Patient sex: M
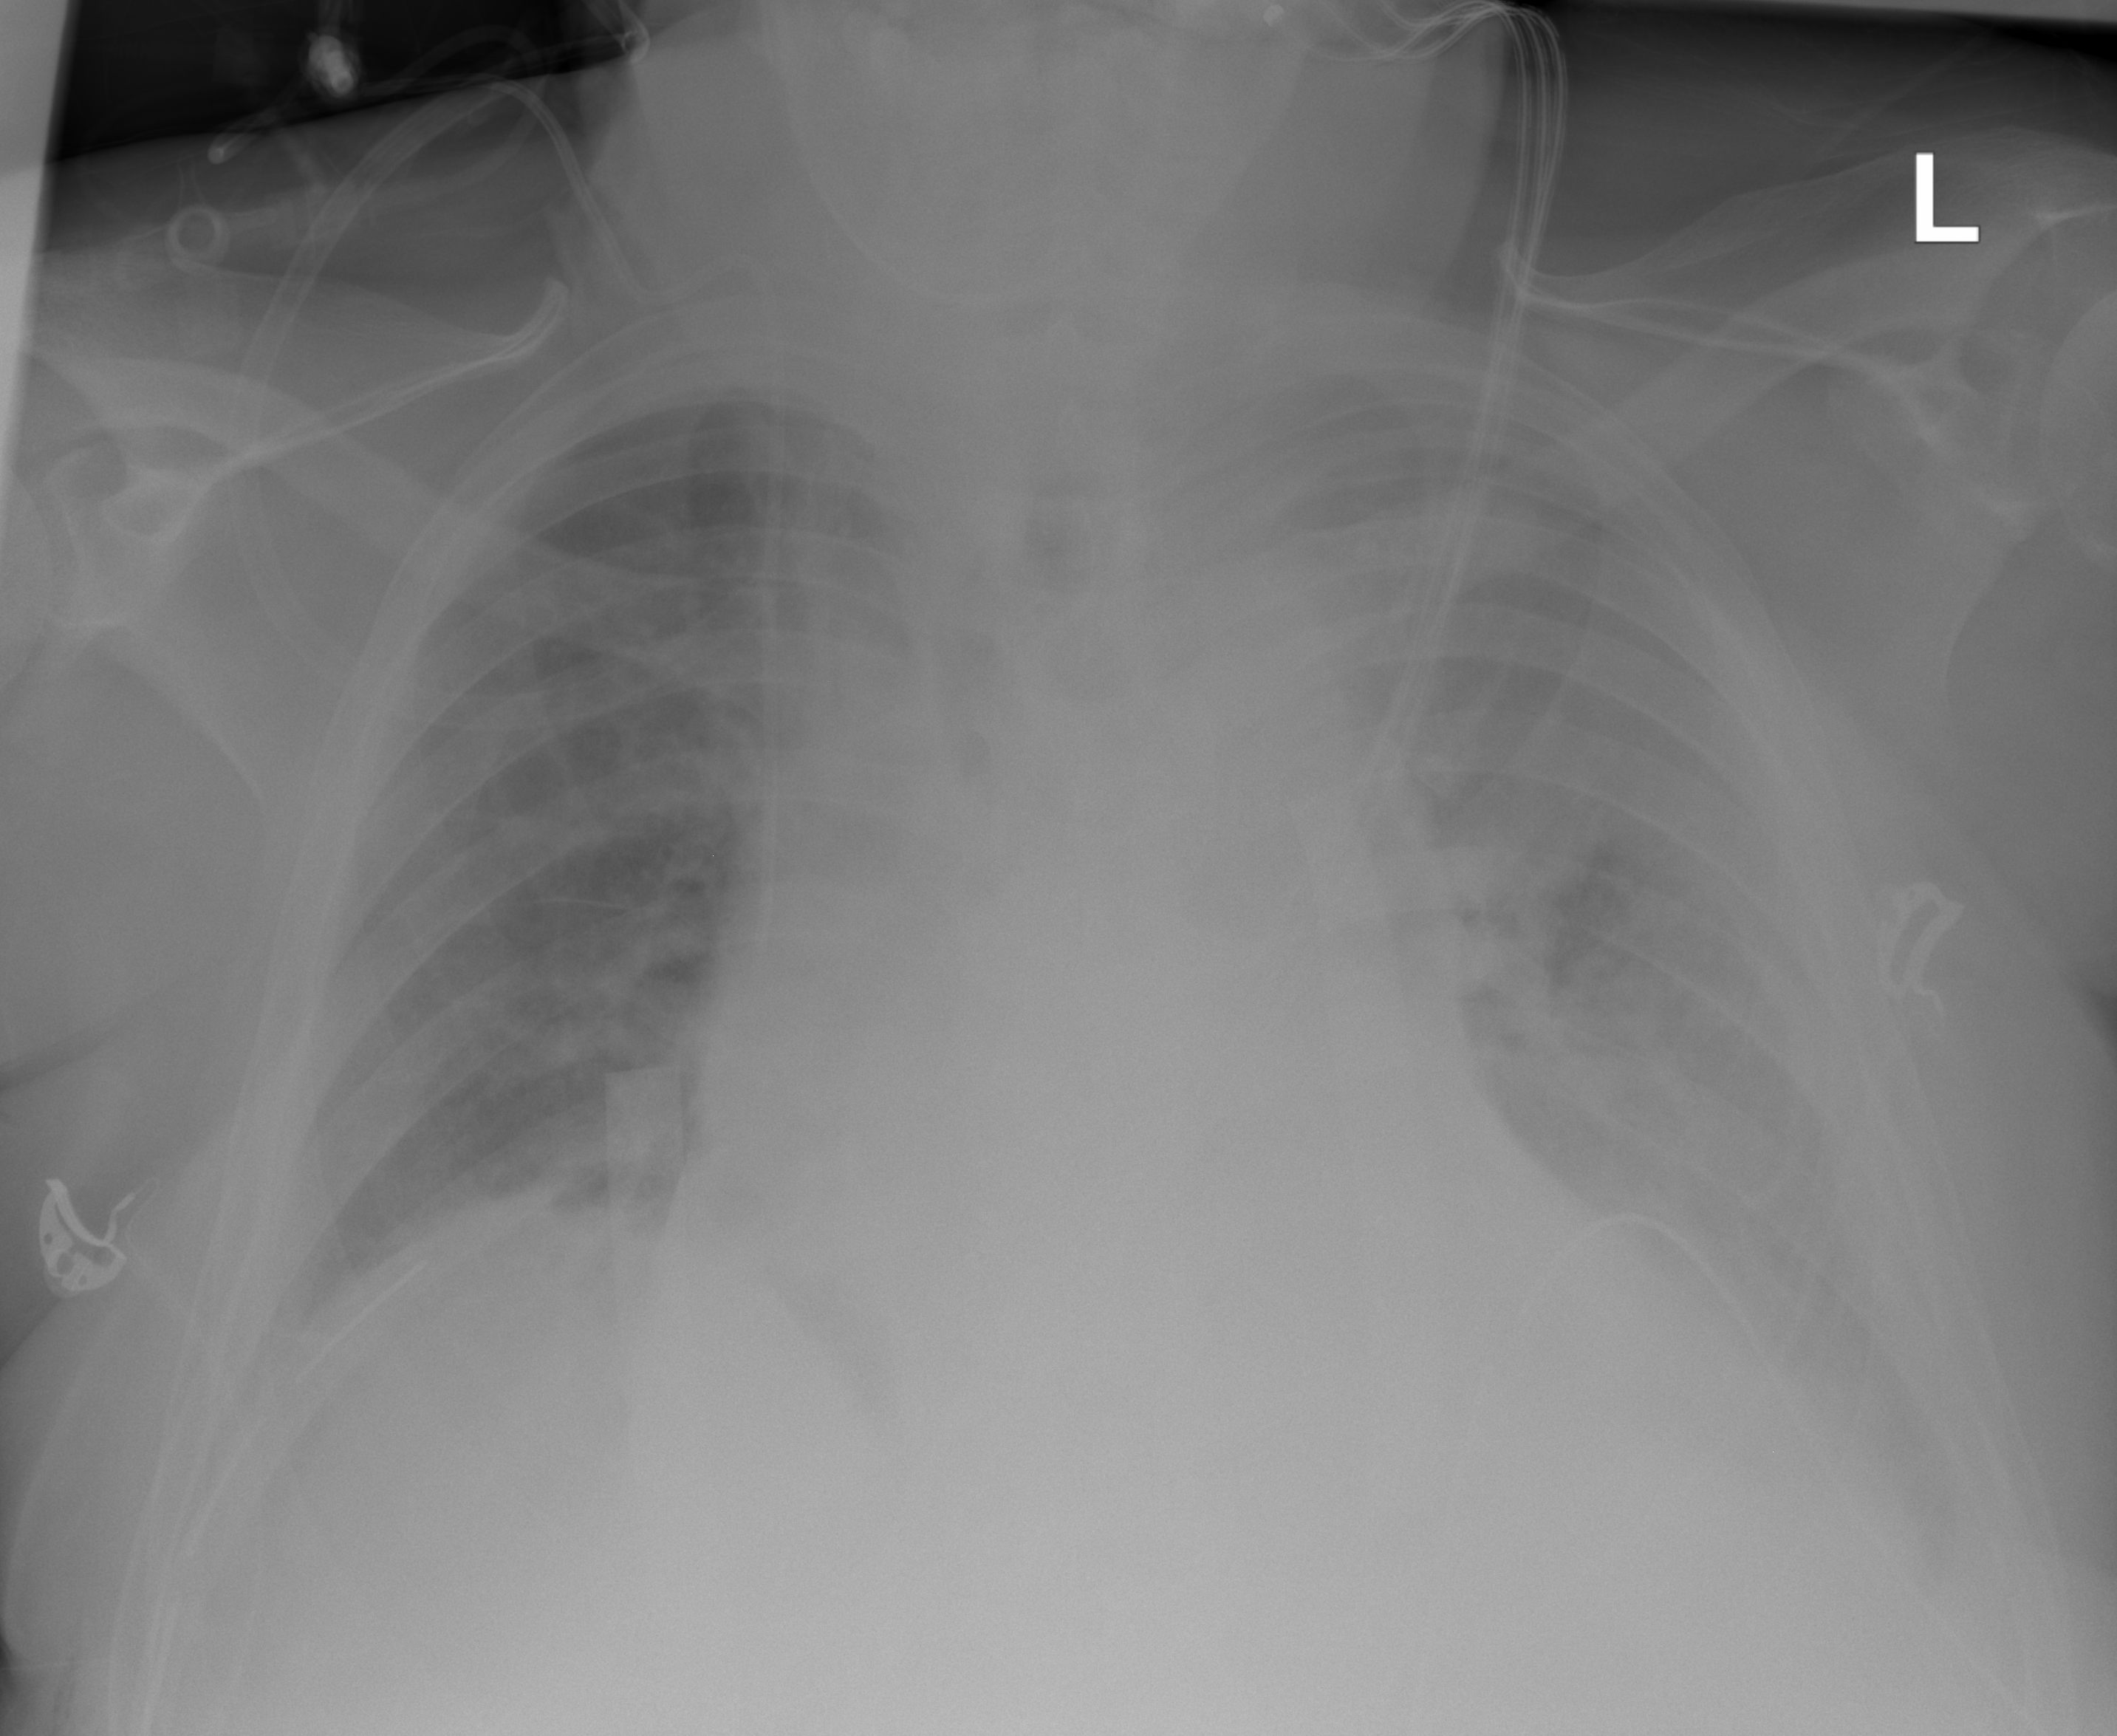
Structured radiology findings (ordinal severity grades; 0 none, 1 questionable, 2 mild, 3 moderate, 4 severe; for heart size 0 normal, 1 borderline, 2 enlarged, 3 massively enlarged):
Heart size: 2
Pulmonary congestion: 2
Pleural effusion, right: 1
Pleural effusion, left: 2
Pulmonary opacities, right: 1
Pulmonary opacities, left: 2
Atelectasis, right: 2
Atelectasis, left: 2